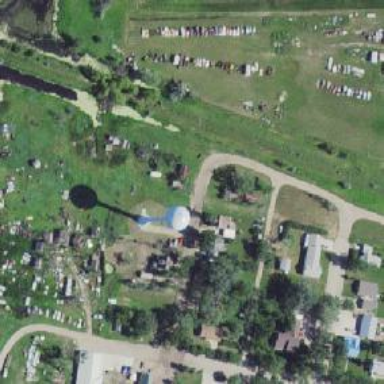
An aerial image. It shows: Water tower that is man-made.